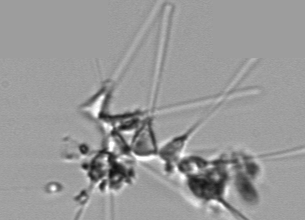
Label: Asterionellopsis_glacialis